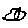
Label: bird